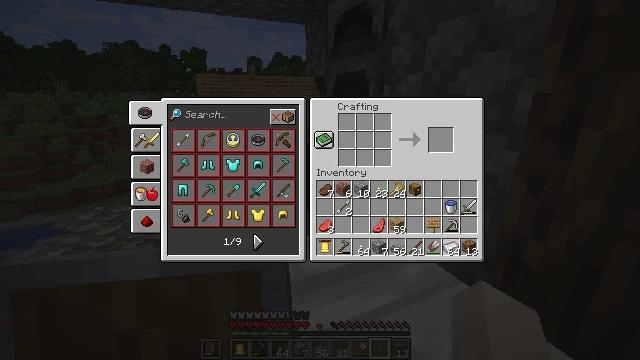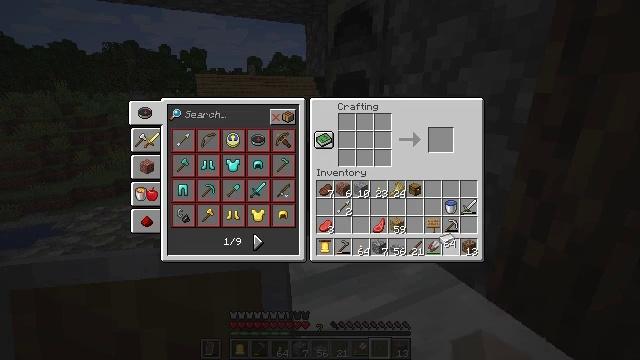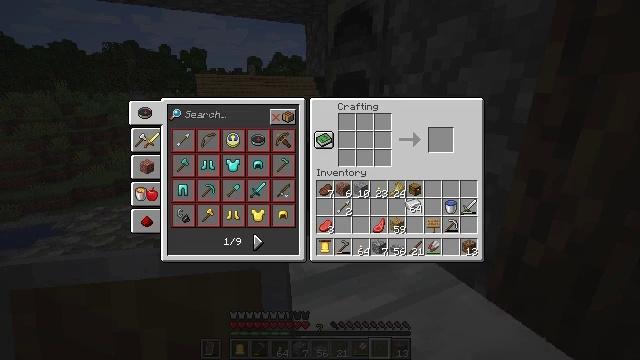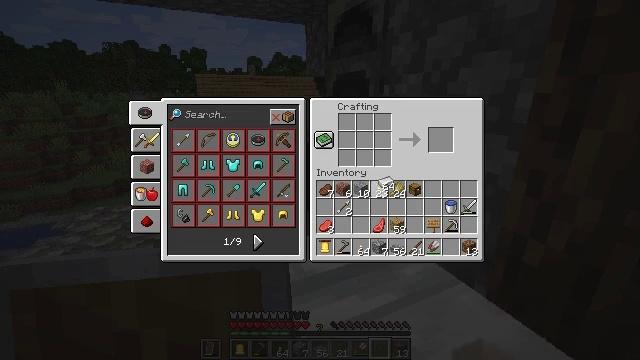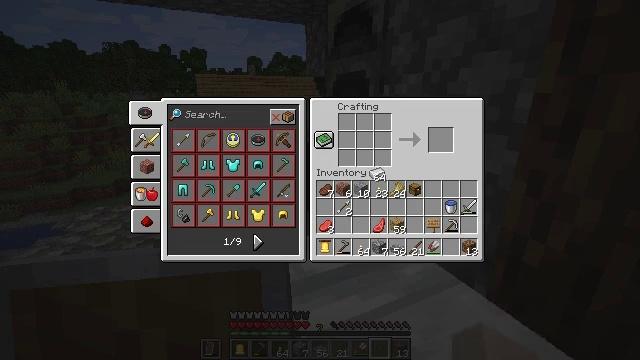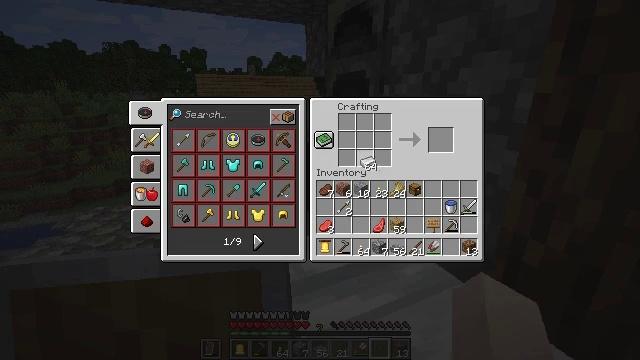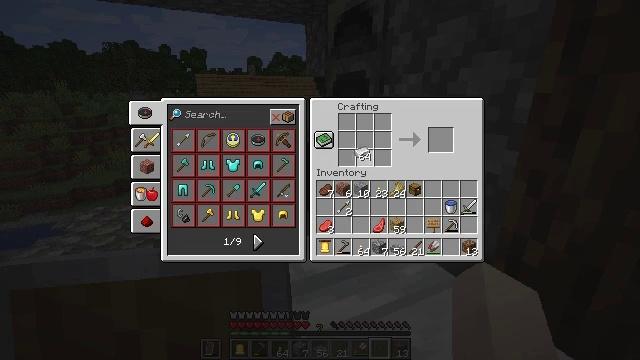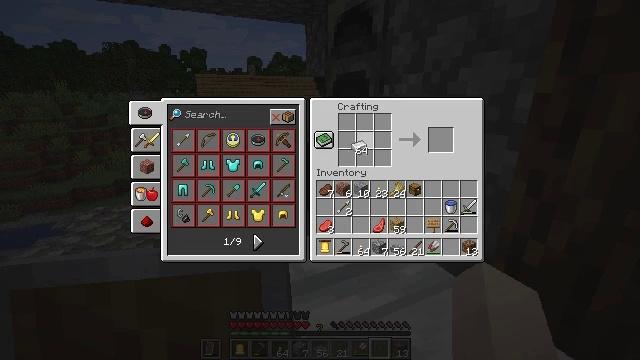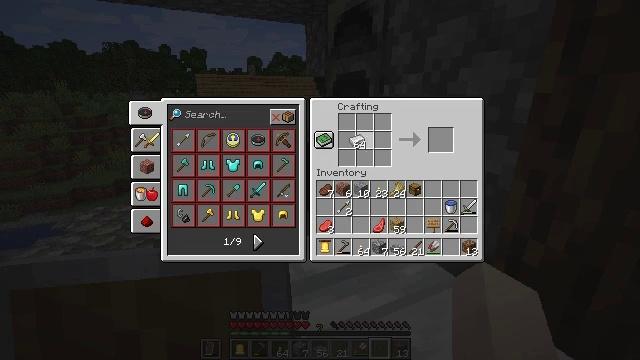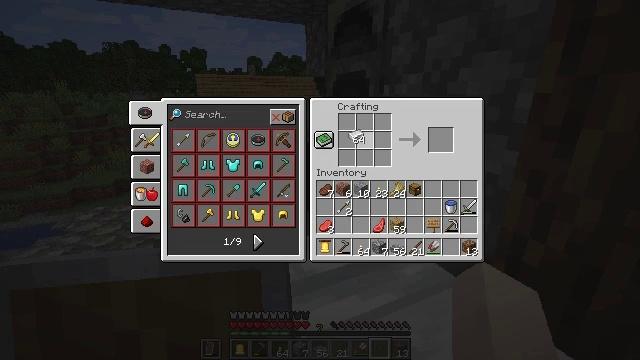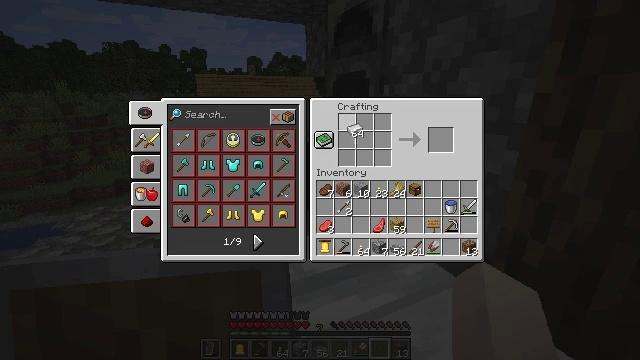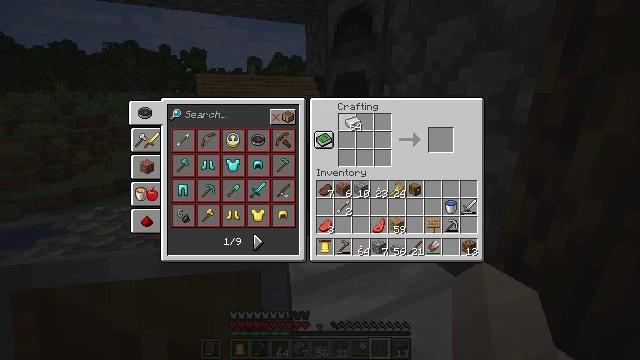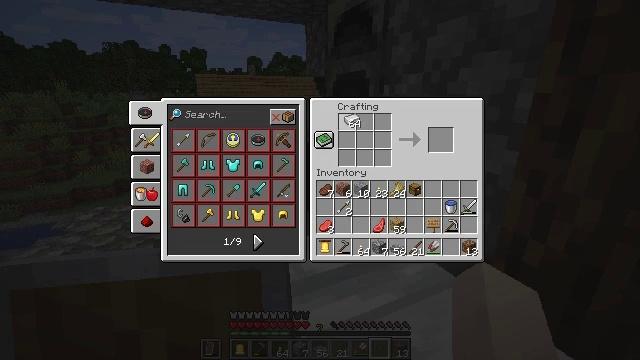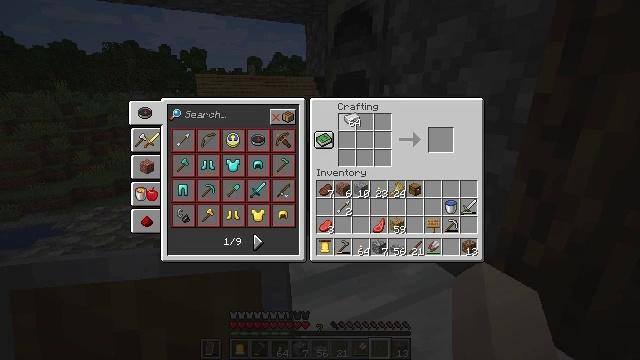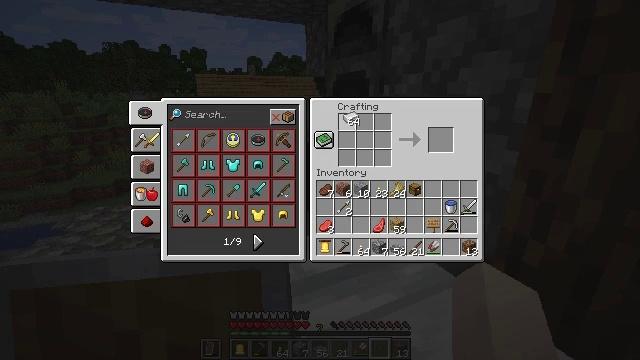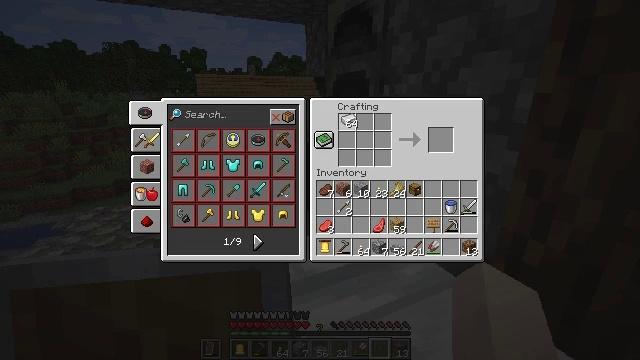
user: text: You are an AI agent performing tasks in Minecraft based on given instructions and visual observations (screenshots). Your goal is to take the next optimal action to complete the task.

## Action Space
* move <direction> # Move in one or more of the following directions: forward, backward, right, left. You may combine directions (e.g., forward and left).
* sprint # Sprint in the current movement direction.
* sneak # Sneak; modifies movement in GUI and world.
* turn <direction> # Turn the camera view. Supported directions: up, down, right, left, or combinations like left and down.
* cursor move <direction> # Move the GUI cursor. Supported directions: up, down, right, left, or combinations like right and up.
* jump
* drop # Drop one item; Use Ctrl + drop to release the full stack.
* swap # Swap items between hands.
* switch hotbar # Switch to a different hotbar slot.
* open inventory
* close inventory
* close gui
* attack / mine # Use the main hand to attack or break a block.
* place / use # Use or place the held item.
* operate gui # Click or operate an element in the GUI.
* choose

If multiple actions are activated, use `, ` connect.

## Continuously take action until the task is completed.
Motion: motion action
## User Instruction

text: Use iron ingots to craft an iron door.
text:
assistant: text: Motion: turn up, attack / mine
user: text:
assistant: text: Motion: turn left and up
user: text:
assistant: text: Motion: turn left and up
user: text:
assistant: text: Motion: turn left and up
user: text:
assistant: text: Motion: turn left and up
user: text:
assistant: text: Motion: turn up
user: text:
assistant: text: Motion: no_op
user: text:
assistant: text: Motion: no_op
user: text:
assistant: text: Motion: no_op
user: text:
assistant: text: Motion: no_op
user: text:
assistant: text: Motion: turn up
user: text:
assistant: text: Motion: no_op
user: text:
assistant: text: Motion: no_op
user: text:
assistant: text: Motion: use / place
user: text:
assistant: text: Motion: use / place
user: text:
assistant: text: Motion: turn down, use / place
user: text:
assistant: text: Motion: turn down, use / place
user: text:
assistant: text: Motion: turn down, use / place
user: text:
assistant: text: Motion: use / place
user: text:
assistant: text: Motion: use / place
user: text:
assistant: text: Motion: use / place
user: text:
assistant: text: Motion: turn up, use / place
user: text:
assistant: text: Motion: turn up, use / place
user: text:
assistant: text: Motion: turn up, use / place
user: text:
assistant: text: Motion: turn up, use / place
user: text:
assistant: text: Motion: use / place
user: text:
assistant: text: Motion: no_op
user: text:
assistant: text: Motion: turn right and down
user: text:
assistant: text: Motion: turn right and down
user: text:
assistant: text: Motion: turn right and down